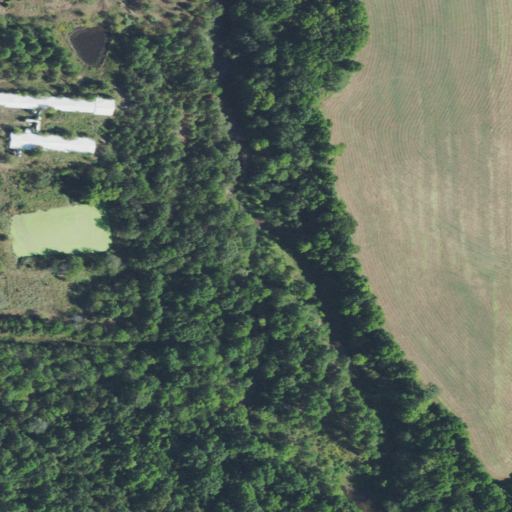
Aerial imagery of valley in Oklahoma named Vaughn Hollow containing deciduous forest, pasture, mixed forest, grassland, barren land, herbaceous wetlands, open water, and high intensity development